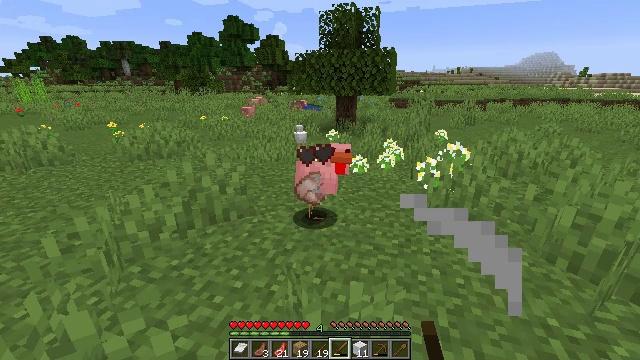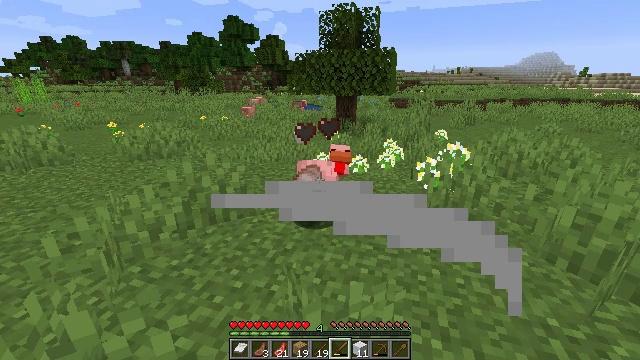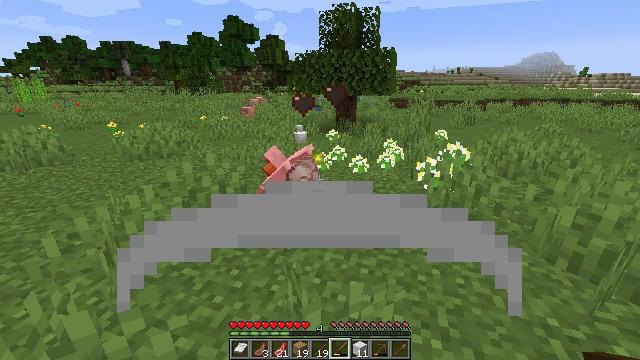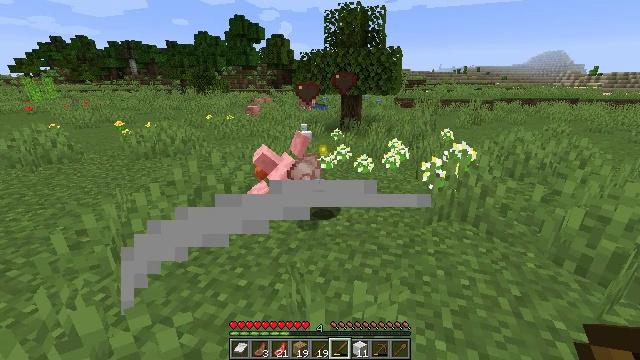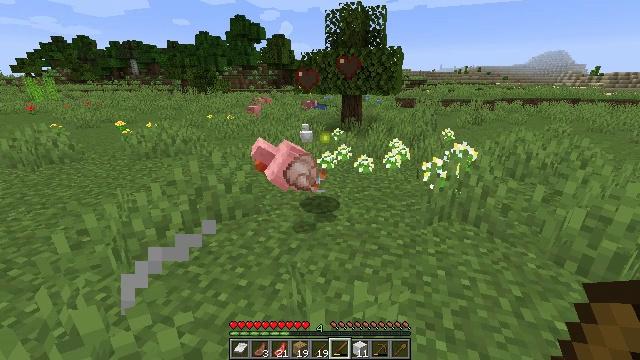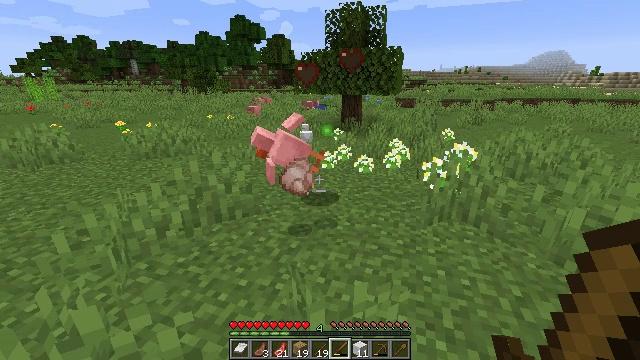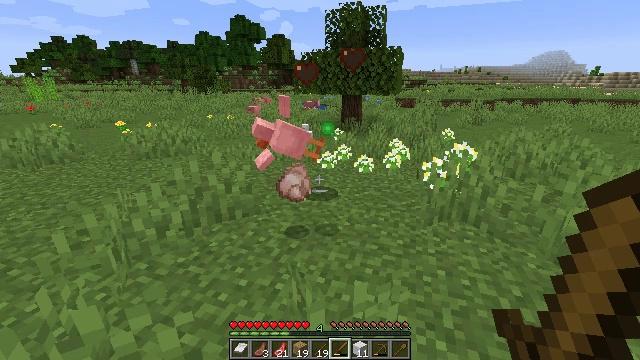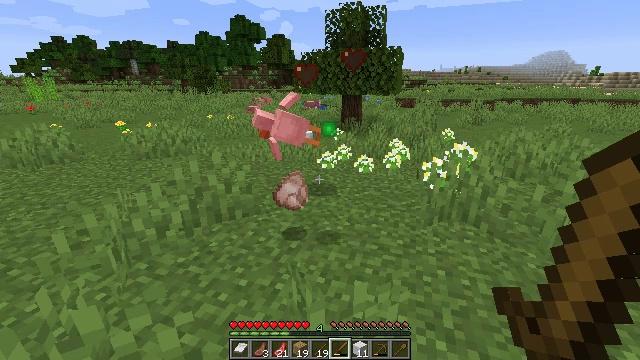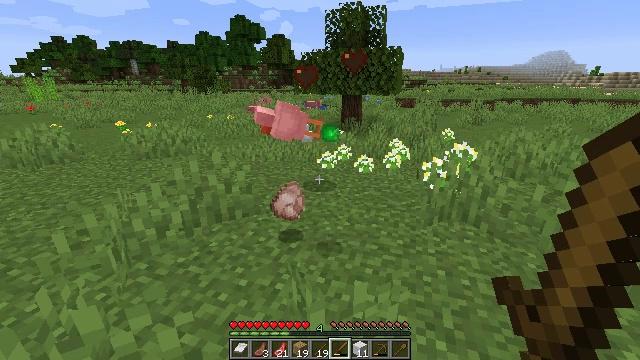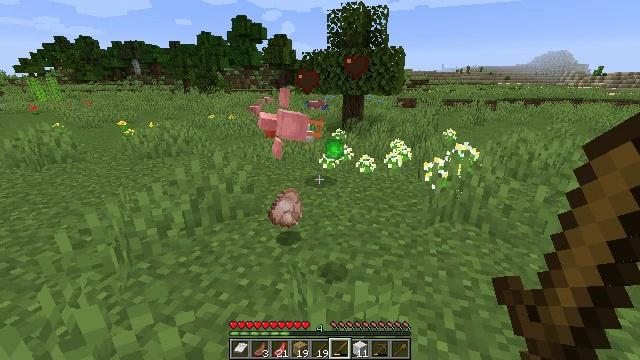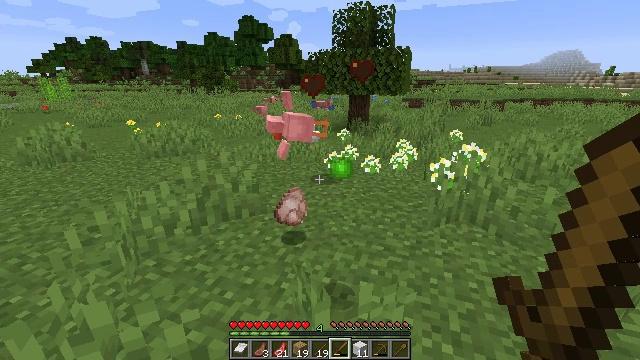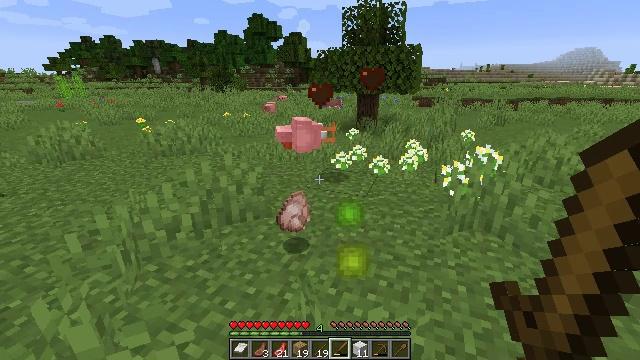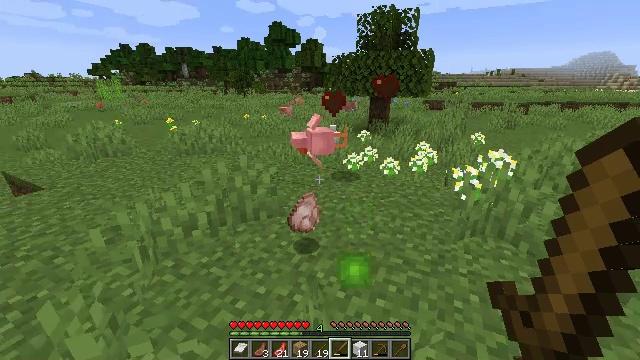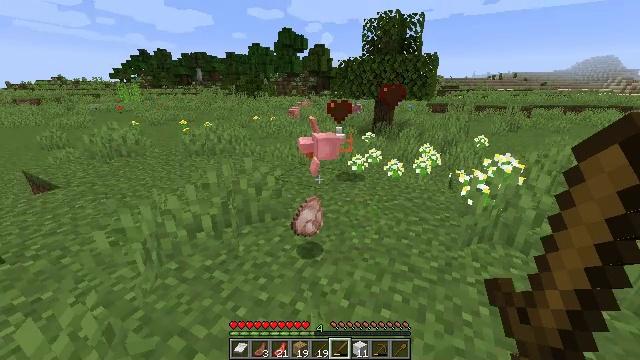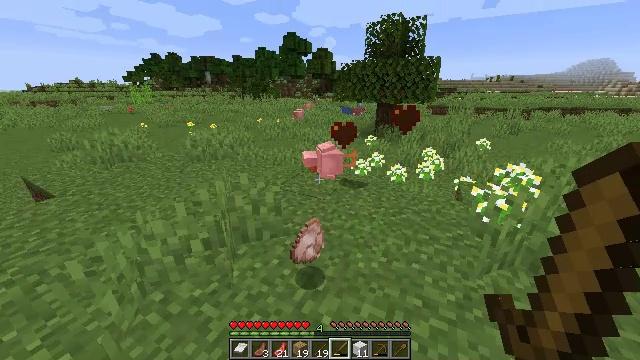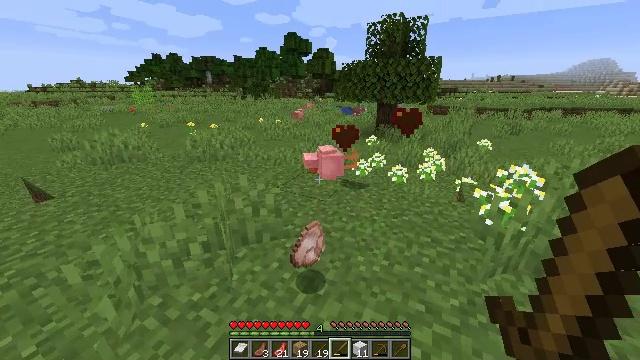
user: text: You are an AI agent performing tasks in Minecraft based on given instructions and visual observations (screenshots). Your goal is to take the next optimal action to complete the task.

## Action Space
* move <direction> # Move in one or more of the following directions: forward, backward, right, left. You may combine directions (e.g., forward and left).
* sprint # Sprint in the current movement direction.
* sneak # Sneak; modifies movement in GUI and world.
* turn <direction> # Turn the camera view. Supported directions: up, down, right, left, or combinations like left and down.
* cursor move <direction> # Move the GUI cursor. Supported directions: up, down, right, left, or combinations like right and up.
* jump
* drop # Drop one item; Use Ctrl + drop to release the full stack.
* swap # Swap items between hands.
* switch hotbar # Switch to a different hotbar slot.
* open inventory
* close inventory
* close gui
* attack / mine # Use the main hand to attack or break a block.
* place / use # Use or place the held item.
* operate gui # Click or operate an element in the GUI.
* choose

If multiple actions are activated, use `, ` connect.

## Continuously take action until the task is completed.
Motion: motion action
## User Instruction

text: Hunt a chicken.
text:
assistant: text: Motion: sprint
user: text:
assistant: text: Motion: sprint
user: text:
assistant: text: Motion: sprint, turn left
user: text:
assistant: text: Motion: sprint
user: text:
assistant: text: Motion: sprint
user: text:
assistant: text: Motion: sprint
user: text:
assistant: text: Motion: sprint
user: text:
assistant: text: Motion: sprint
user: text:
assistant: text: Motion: sprint
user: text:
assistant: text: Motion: sprint, turn left
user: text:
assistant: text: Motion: move forward, sprint, turn left
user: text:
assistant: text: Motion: move forward, sprint, turn left
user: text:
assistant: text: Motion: move forward, sprint, turn left
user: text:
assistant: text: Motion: move forward, sprint
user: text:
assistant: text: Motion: move forward, sprint
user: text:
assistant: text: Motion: move forward, sprint
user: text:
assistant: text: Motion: move forward, sprint
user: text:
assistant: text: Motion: move forward, sprint
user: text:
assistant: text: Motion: move forward, sprint
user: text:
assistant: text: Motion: move forward, sprint
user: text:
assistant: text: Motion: move forward, sprint
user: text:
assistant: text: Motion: move forward, sprint
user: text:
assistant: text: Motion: move forward, sprint
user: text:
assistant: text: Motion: move forward, sprint
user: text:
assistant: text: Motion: move forward, sprint
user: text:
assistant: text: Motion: move forward, sprint, turn left and up
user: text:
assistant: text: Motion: move forward, sprint
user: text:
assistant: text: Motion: move forward, sprint
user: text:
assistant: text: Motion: sprint
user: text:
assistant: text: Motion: sprint